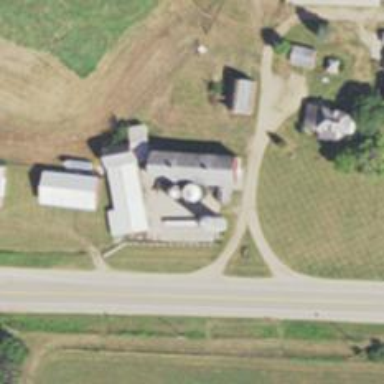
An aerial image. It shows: Silo.